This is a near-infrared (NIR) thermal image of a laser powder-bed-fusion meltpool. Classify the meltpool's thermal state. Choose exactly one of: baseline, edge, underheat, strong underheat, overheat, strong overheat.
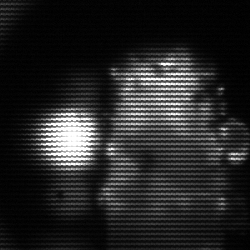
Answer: strong underheat